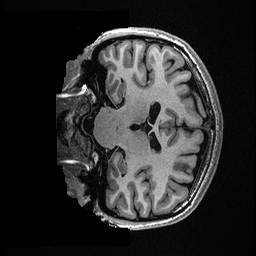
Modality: T1w
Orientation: coronal
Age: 32
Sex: female
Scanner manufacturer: ge
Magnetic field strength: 3 T
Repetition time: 0.006952 s
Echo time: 0.00292 s